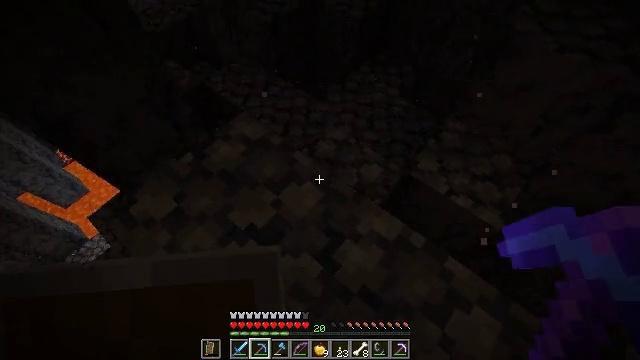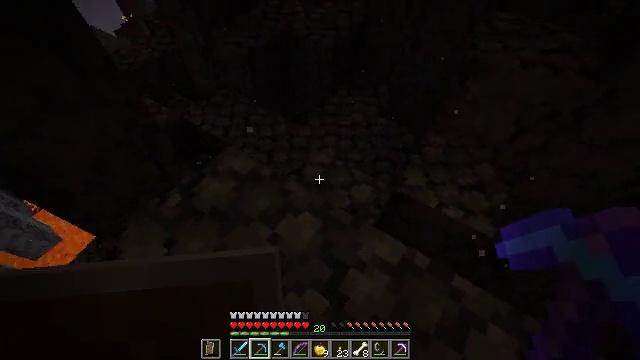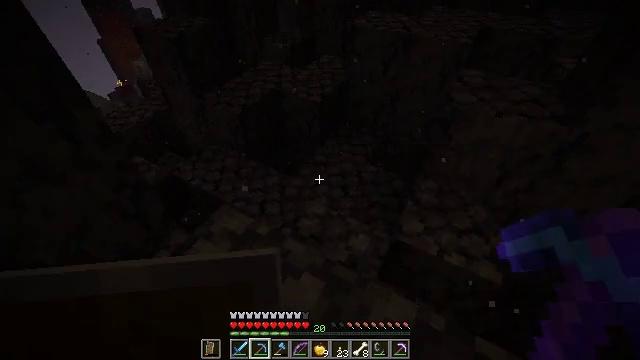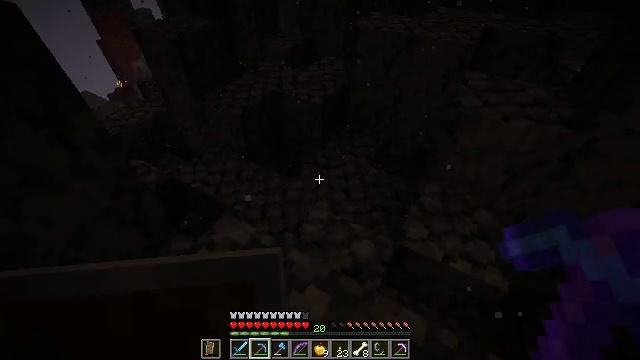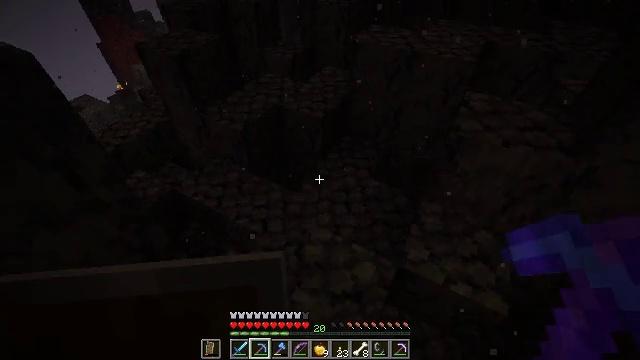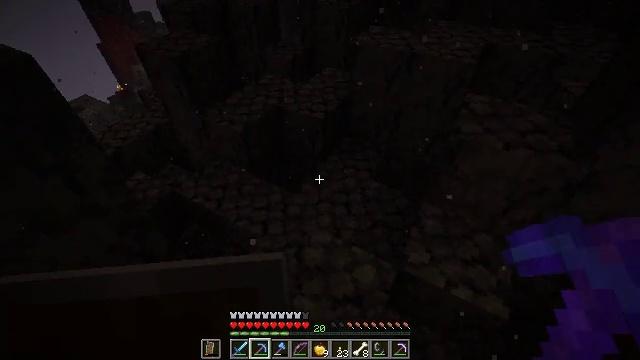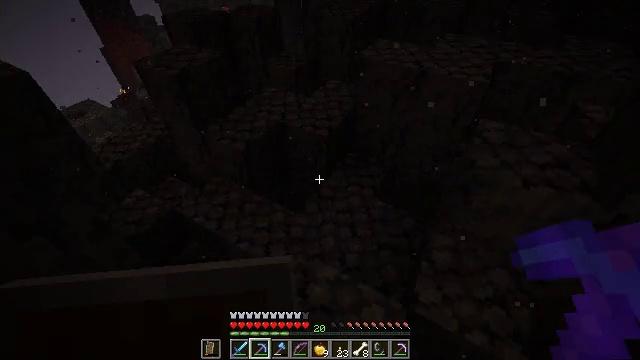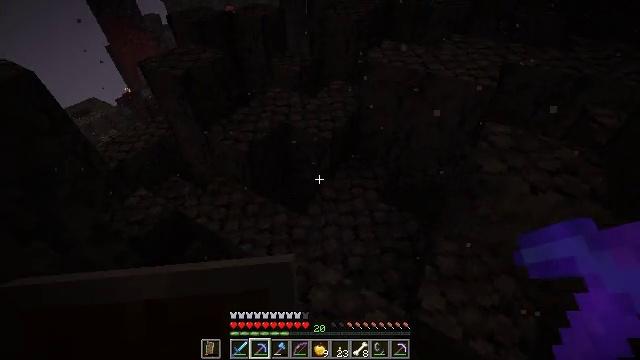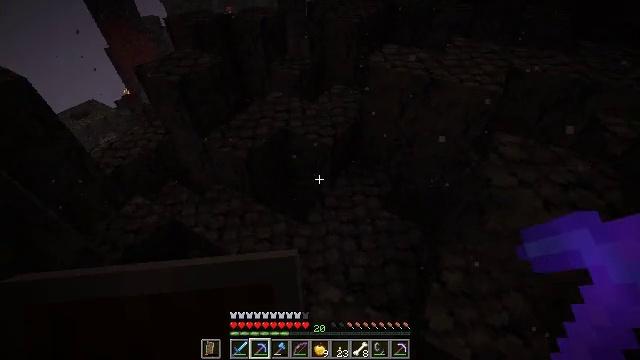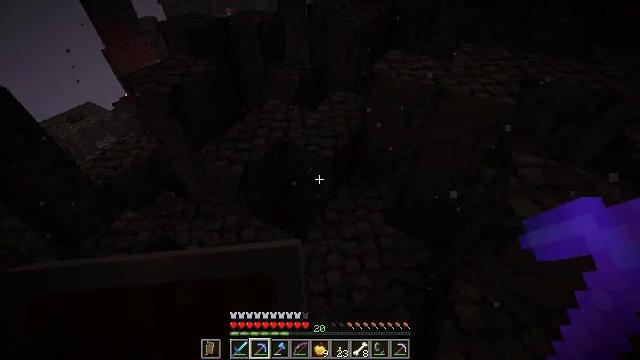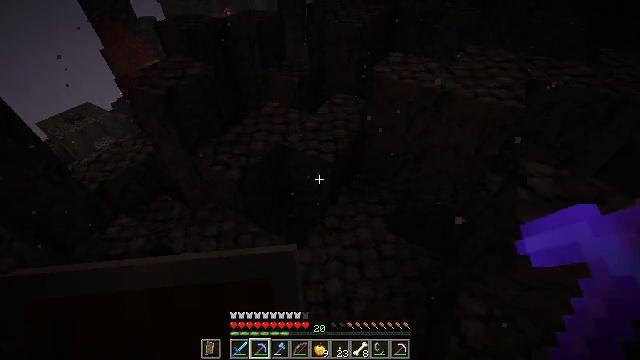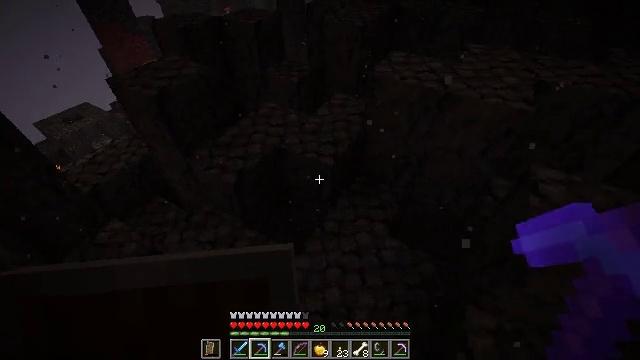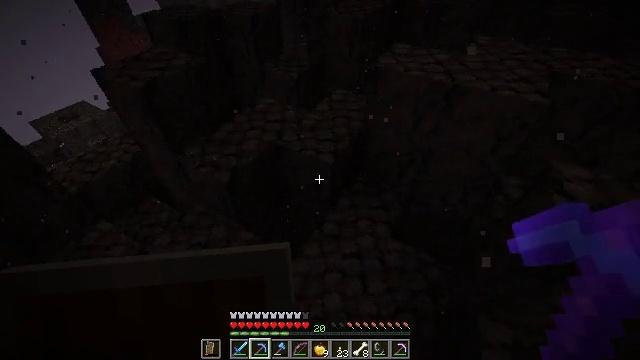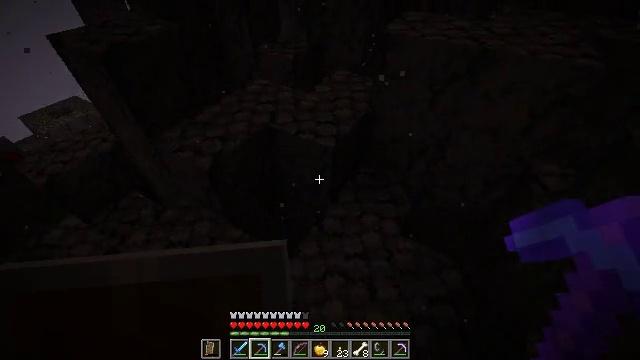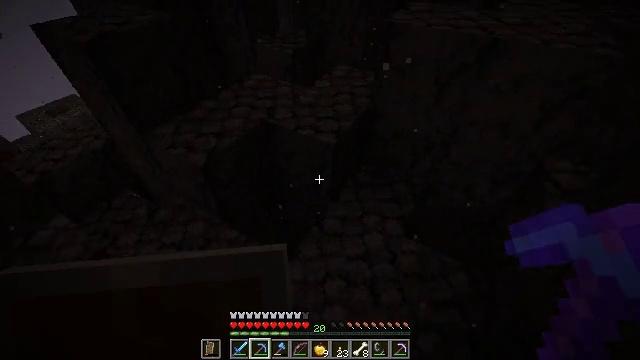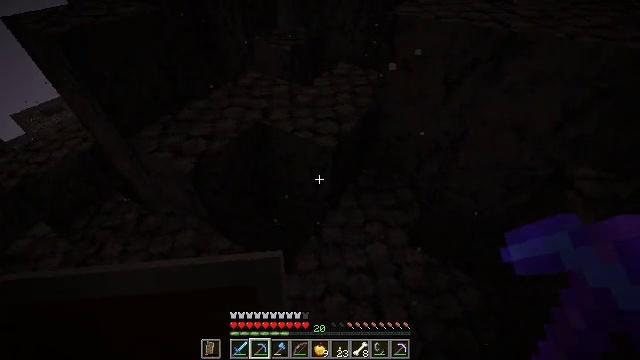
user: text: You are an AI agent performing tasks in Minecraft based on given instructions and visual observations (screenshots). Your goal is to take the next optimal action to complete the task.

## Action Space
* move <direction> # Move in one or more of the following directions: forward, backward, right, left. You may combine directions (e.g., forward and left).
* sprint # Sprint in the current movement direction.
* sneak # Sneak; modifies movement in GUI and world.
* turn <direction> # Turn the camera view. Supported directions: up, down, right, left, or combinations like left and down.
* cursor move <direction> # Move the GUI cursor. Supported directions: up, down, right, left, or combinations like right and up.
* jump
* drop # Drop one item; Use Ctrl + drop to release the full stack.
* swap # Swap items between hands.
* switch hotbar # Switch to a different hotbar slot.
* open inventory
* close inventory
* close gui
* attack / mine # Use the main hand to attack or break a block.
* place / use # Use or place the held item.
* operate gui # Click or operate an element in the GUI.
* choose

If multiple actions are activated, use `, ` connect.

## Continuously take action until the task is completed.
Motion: motion action
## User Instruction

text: Hunt the magma cube.
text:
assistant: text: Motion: move forward and move left, sneak, turn right and up
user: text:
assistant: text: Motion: move forward, sneak, turn right and up
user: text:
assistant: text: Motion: move forward
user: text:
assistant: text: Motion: move forward
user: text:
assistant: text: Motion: move forward
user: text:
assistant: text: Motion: move forward
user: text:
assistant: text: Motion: move forward
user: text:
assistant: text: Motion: move forward
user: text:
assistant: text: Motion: move forward
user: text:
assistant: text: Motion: move forward
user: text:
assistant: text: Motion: move forward
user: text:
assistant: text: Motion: move forward
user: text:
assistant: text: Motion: move forward
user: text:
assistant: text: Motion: move forward
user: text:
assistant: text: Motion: move forward
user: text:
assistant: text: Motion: move forward
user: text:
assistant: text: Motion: move forward
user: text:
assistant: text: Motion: move forward and move right
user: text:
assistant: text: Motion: move forward and move right
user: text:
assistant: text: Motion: turn left and up
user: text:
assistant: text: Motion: turn left and up
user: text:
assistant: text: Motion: turn left and up
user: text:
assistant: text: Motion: turn left and up
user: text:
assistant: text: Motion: no_op
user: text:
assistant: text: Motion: no_op
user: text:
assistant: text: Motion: no_op
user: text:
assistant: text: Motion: no_op
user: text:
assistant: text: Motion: no_op
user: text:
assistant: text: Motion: open gui
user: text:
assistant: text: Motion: no_op